Field crop: tomato
Growth stage: 2
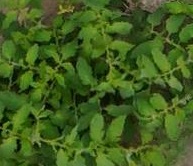
Species: tomato